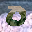
Label: 0